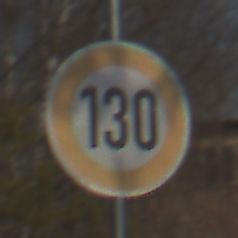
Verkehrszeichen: Geschwindigkeit130
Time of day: MorningAfternoon
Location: Outdoor (Suburban)
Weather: PartlyCloudy
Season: NotSpecified
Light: Natural